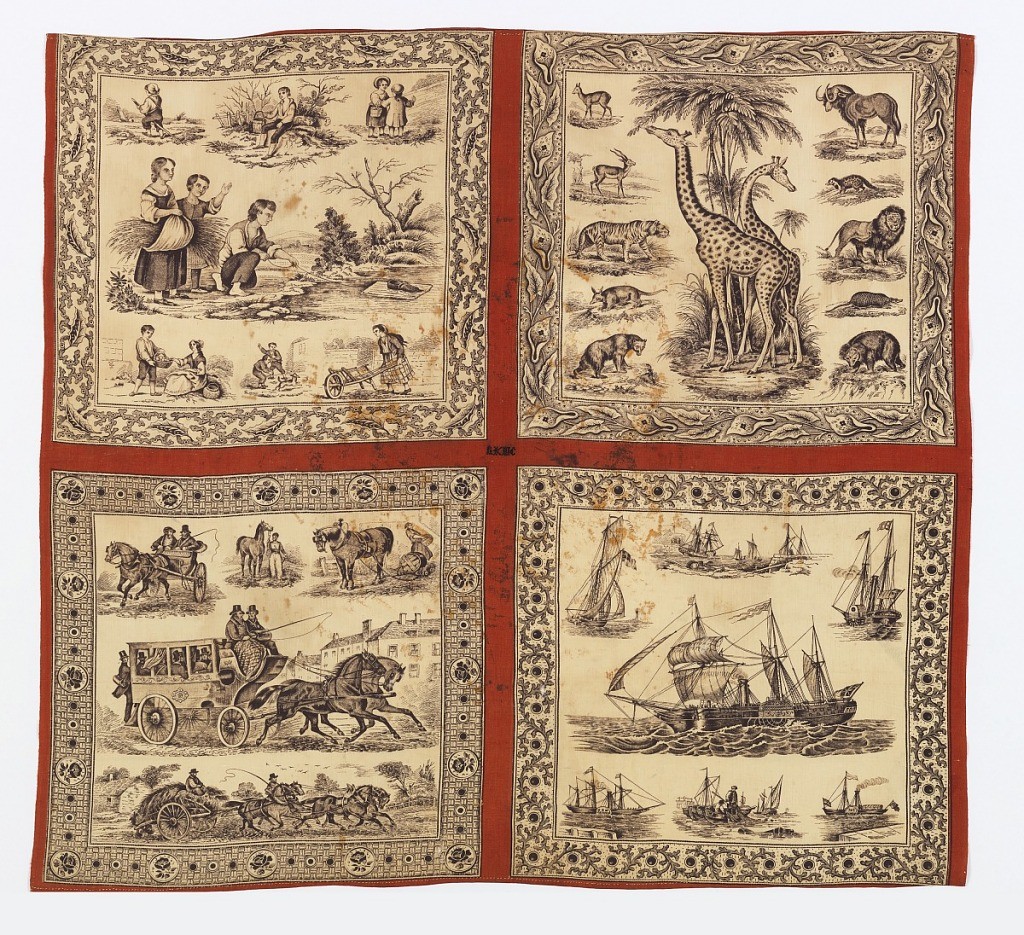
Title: Handkerchiefs
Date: ca. 1840
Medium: cotton Technique: printed by engraved plate on plain weave Label: cotton printed by engraved plate
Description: Panel of printed cotton with four boys' handkerchiefs which were never cut into individual squares. The fabric was hemmed, embroidered with initials and used as a man's handkerchief. The upper left square contains a scene of children at work and play. The upper right square features two giraffes surrounded by other animals, including a lion, a tiger, an armadillo, and a gazelle. The lower left square shows horses and various horse-drawn carriages, and the lower right a variety of sailing ships. All printed in black on a white ground, with red borders.